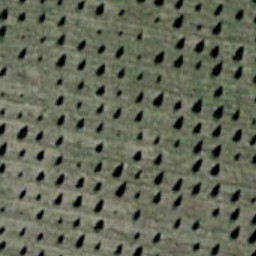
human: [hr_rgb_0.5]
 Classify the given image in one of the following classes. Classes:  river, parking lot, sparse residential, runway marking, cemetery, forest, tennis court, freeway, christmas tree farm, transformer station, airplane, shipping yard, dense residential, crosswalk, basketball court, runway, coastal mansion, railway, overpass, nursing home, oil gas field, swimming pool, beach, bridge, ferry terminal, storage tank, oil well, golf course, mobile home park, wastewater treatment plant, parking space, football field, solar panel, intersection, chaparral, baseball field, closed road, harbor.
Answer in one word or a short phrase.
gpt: christmas tree farm